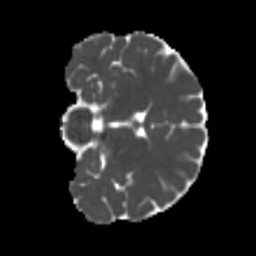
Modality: MD
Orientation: coronal
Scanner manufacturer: siemens
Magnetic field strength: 3 T
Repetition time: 4 s
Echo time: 0.0594 s